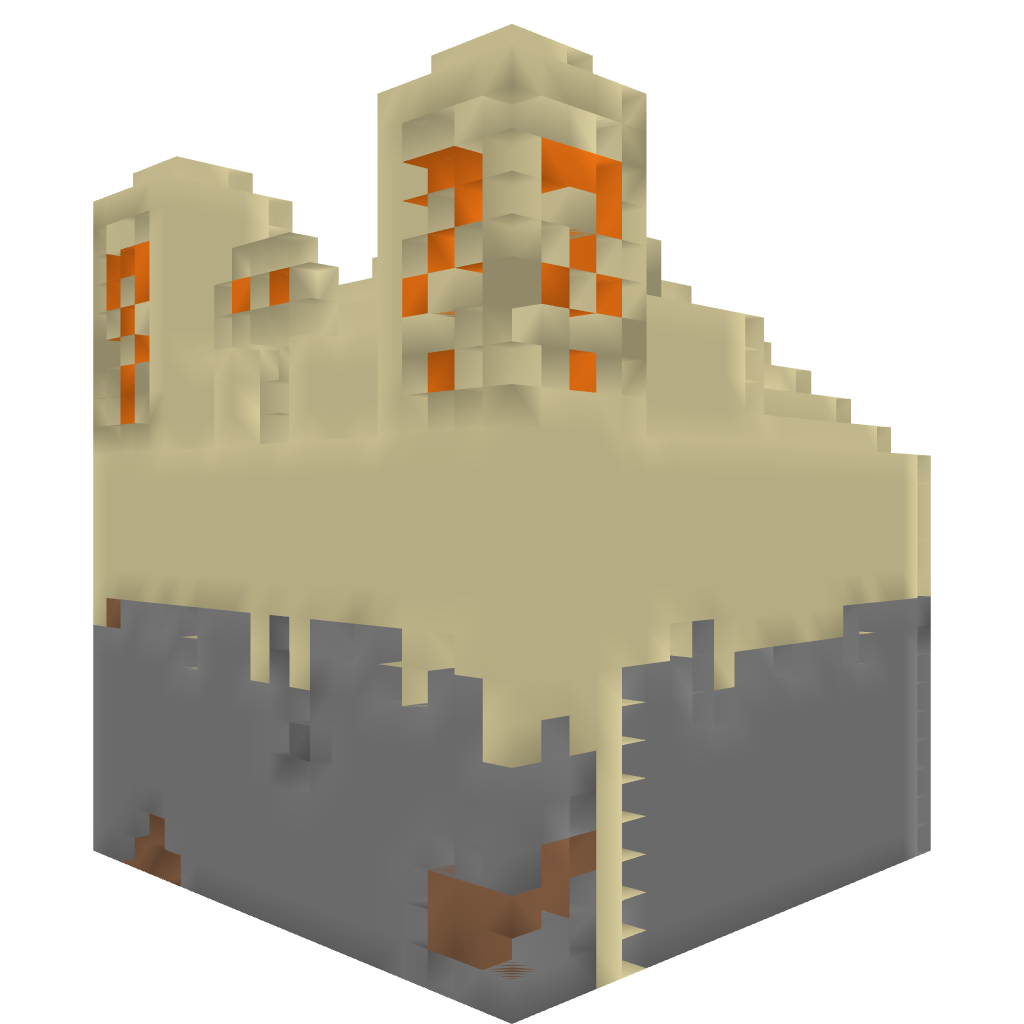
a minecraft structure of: Default desert temple